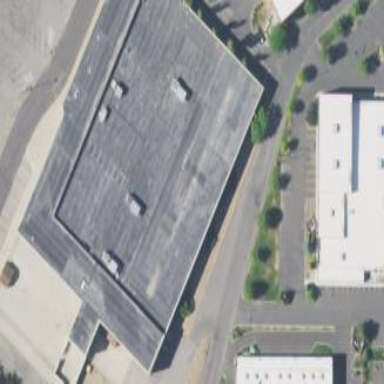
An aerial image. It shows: Retail building.